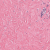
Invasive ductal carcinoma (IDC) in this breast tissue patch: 0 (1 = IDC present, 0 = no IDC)